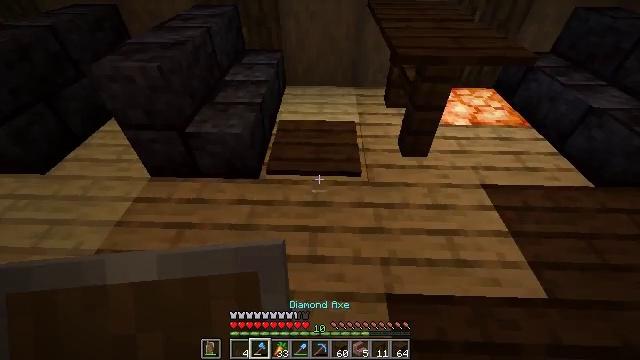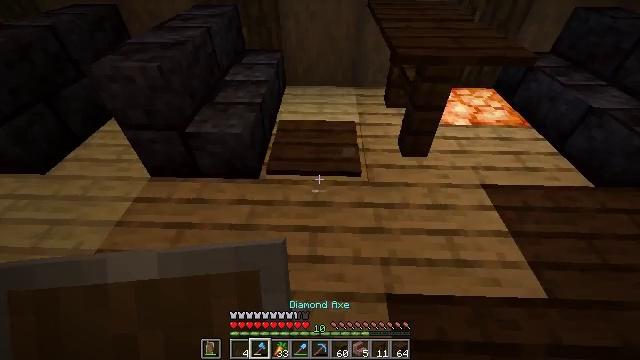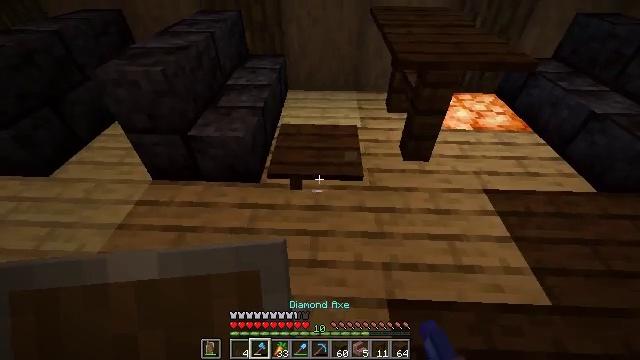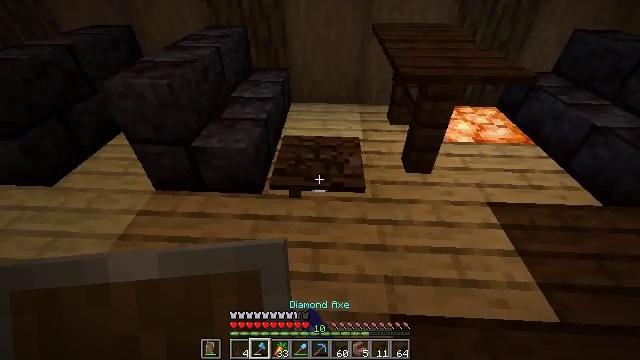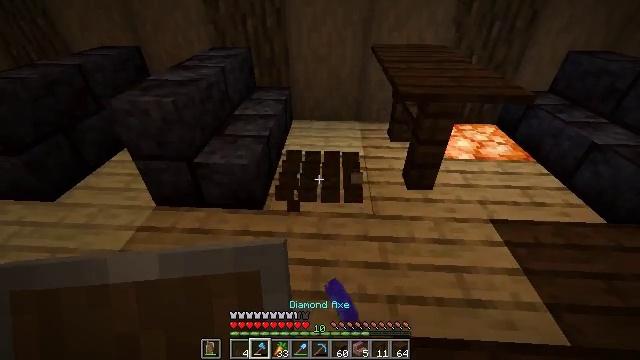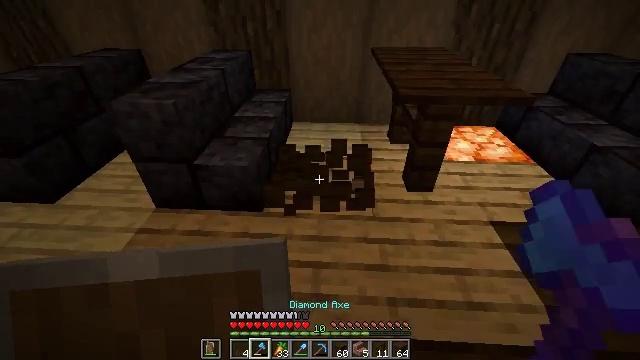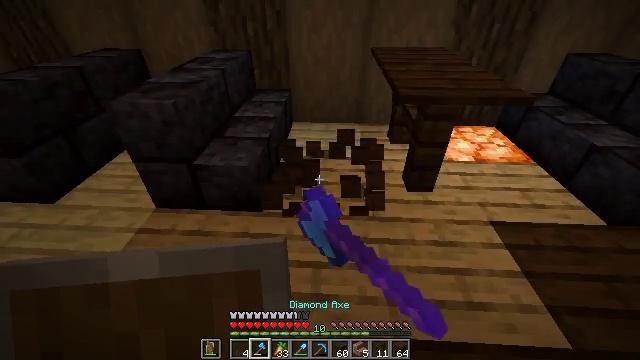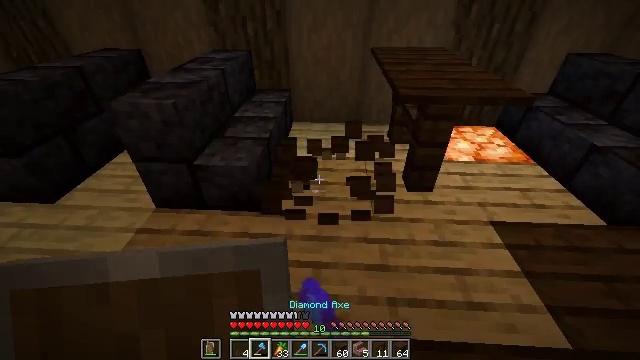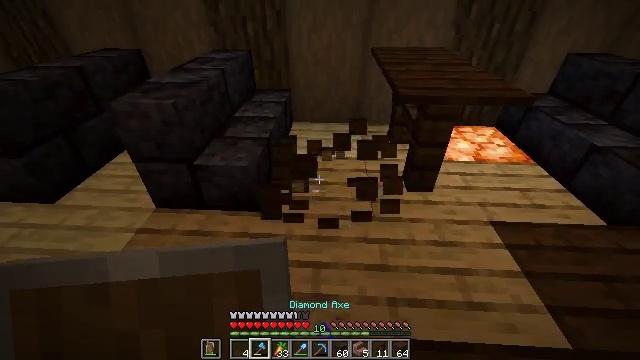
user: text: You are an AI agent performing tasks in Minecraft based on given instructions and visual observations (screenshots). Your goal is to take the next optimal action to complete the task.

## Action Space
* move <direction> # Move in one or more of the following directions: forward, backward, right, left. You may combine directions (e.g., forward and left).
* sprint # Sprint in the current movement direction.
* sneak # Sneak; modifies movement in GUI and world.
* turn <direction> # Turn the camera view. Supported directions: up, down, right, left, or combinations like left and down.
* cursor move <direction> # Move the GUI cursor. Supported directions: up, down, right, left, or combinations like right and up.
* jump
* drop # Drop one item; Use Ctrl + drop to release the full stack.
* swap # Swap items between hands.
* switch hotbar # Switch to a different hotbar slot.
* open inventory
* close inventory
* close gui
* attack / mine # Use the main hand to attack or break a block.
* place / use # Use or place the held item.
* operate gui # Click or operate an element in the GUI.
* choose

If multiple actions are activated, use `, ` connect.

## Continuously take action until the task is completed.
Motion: motion action
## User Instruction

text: Break the dark oak pressure plate to pick it up.
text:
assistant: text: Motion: attack / mine, switch to hotbar 2
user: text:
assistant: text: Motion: attack / mine
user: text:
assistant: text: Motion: turn up, attack / mine
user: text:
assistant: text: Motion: turn up, attack / mine
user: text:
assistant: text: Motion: attack / mine
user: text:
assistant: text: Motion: attack / mine
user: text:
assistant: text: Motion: attack / mine
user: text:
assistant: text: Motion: attack / mine
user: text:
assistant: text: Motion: attack / mine